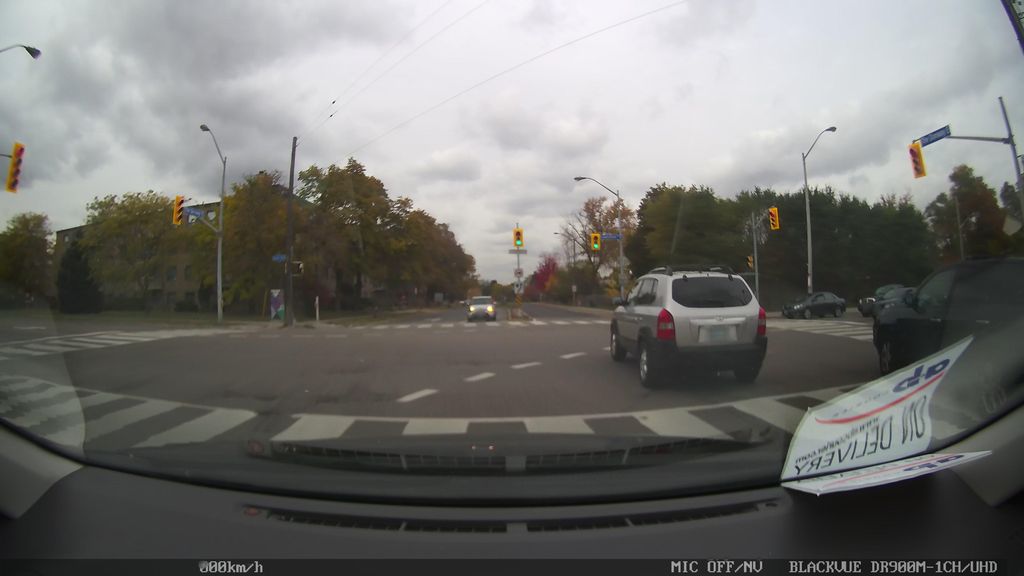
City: toronto